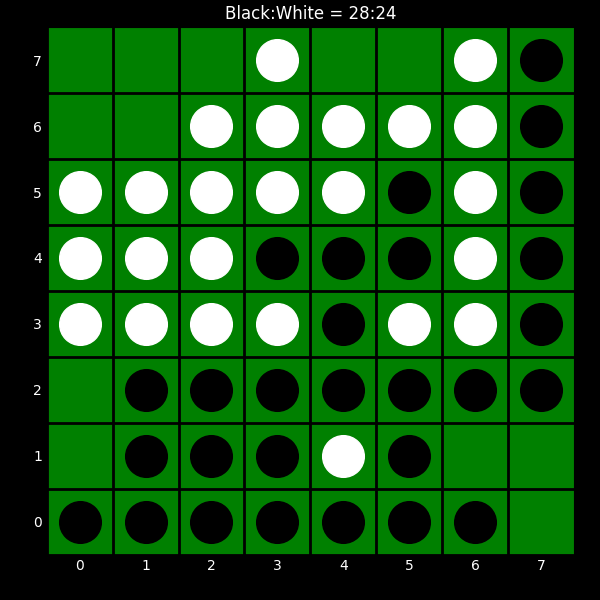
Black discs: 28
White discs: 24